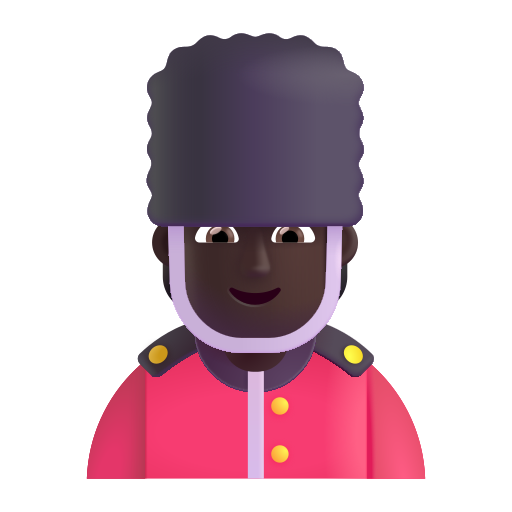
guard color dark